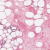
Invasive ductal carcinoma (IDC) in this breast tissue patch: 0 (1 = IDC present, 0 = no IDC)